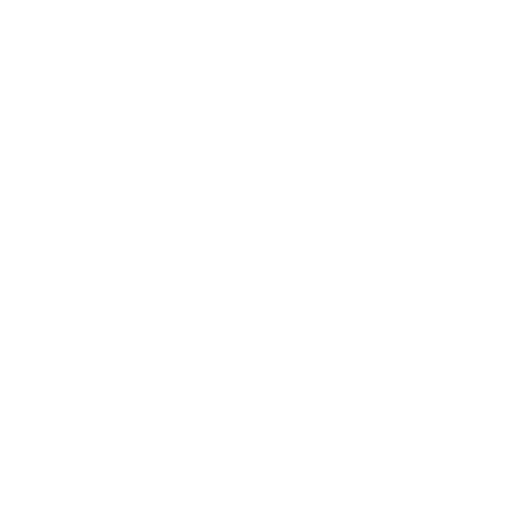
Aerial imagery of ridge(s) in Nevada named Azrael Ridge containing shrub, low intensity development, medium intensity development, high intensity development, open development, and barren land